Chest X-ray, AP view. Patient: 75 years old, sex F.
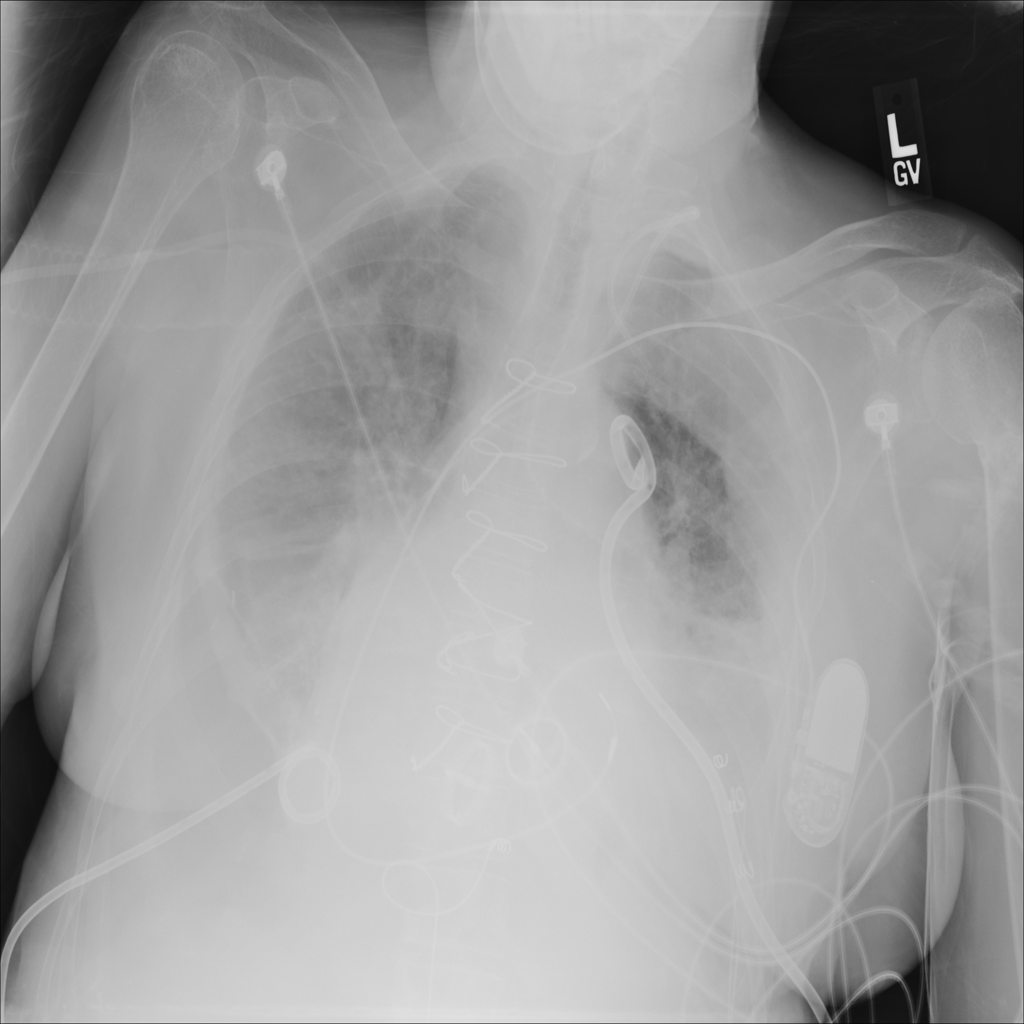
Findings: Pneumothorax